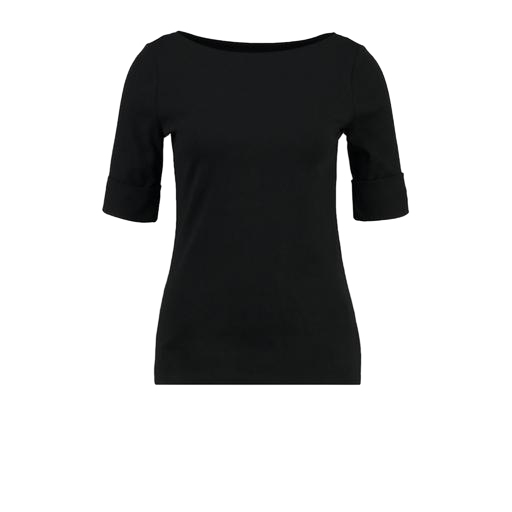
black elbow-sleeve top only macy, black petite boat-neck t-shirt only macy, black t-shirt basique jersey, white background